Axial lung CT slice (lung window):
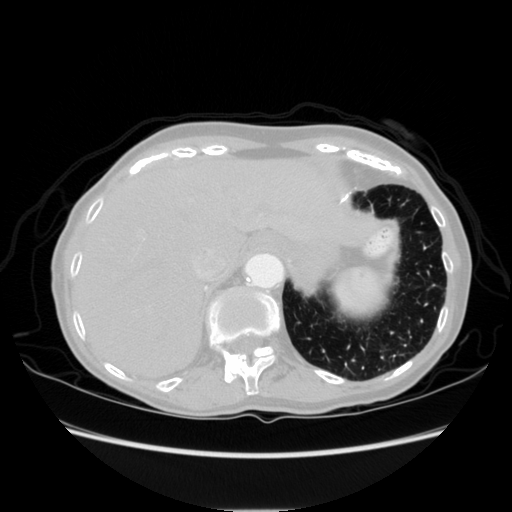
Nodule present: no